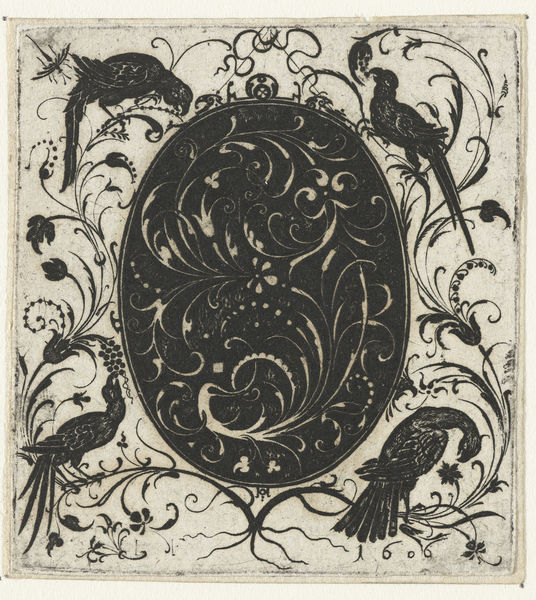
Titel: Ovaal met bladranken
Künstler: Esaias van Hulsen
Standort: Amsterdam
Institution: Rijksmuseum
Schlagwörter: blumen, schwarz, zeichnung, tuch, ornament, vögel, tauben, wurzeln